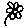
Label: flower